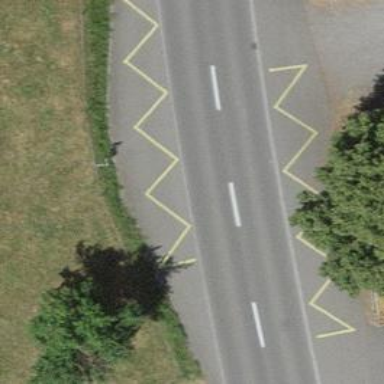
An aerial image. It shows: Public transport stop position.